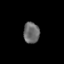
Tissue: skin
Cell type: Epithelial cells
Senescence score: 0.2497
Nuclear area (px): 326
Mean DAPI intensity: 107.31